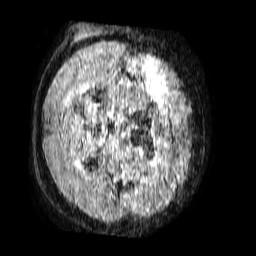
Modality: FLAIR
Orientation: axial
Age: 67
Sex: female
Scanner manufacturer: philips
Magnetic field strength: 1.5 T
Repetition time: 4.8 s
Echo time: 0.3 s